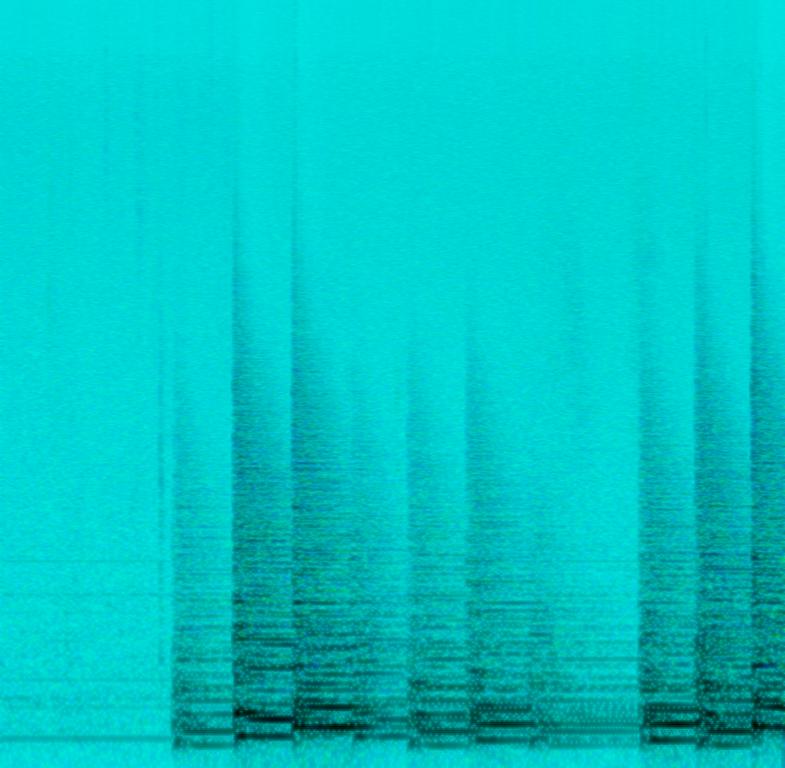
This is a clip of a piece on the timpani orchestral percussion instruments. The drummer repeats the same motif twice. The sound of the drums is regal and grand.